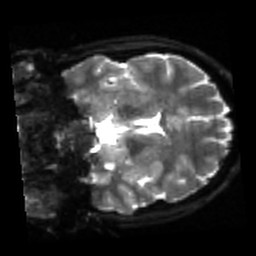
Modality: sbref
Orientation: coronal
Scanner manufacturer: siemens
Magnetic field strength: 3 T
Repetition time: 4 s
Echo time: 0.0594 s